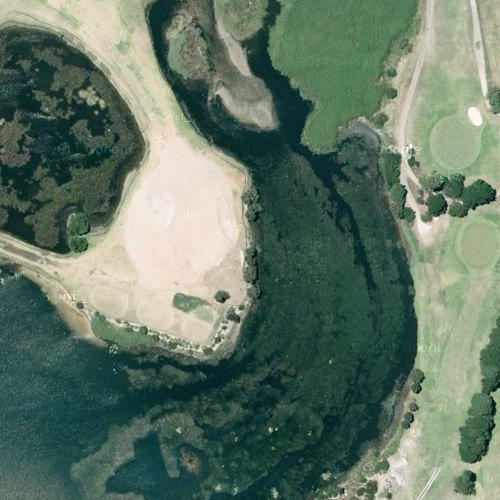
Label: sydney